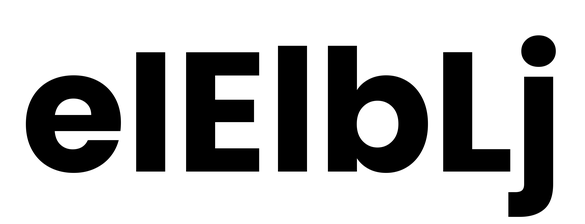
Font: Poppins-Bold